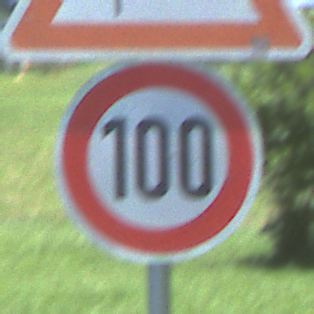
Verkehrszeichen: Geschwindigkeit100
Zusatzzeichen oben: SeitenwindVonLinks
Umgebung: Outdoor, Nature
Tageszeit: Midday
Wetter: Clear
Licht: Natural
Jahreszeit: Summer
Kontrast: HighContrast